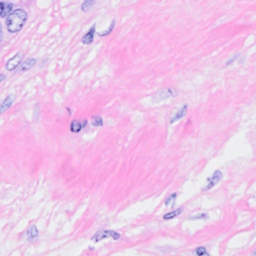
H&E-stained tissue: Breast